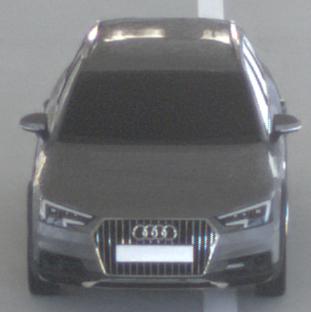
Make: Audi
Model: A4 Allroad 45 TFSI
Detailed model: A4 (B9) allroad
Model produced from: 2019/02
Model produced until: 2019/05
Doors: 5
Color: gray
Road condition: dry road
Daytime: morning or afternoon
Contrast: low contrast